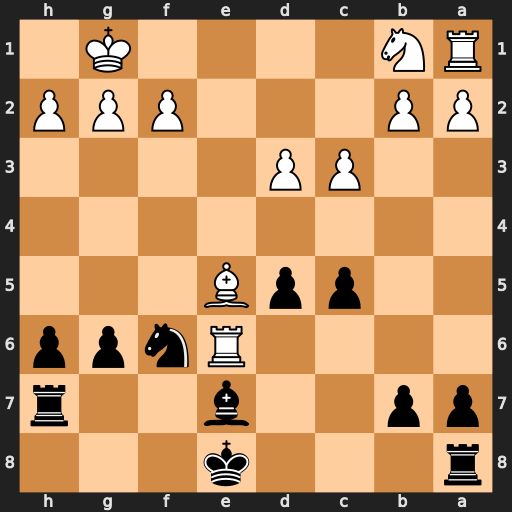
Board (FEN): r3k3/pp2b2r/4Rnpp/2ppB3/8/2PP4/PP3PPP/RN4K1
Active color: b
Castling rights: q
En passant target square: -
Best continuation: Kf7 Rxe7+ Kxe7